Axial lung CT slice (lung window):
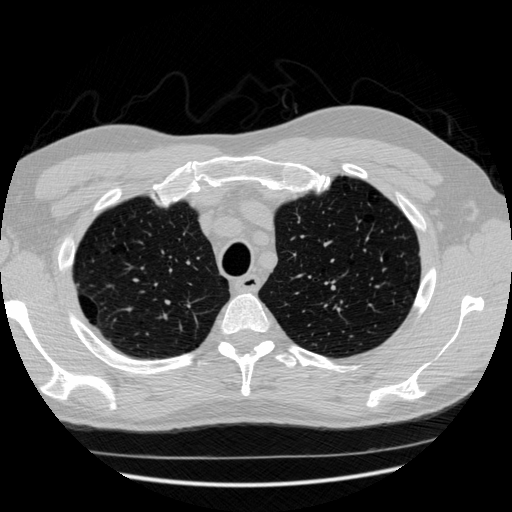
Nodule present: no